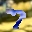
Label: 7